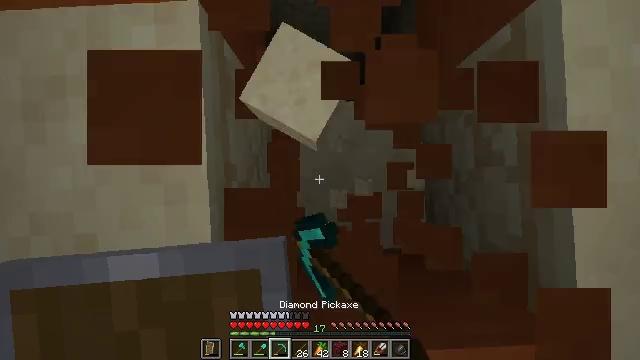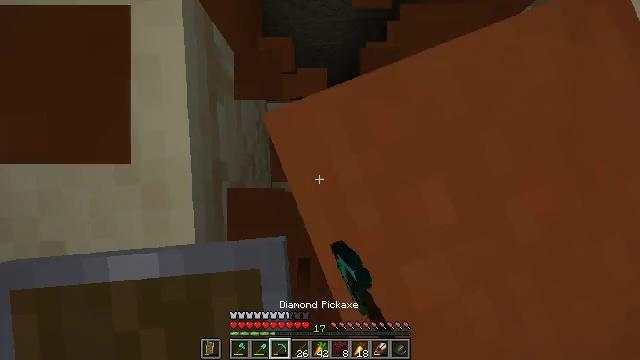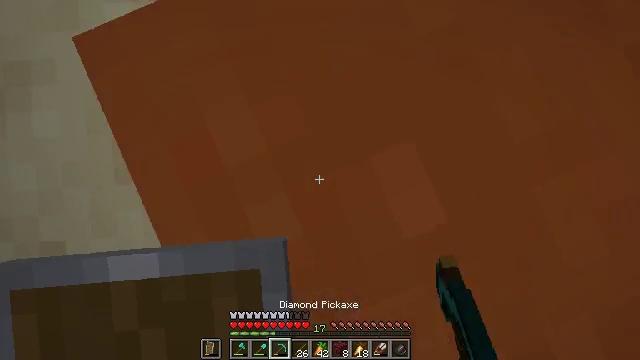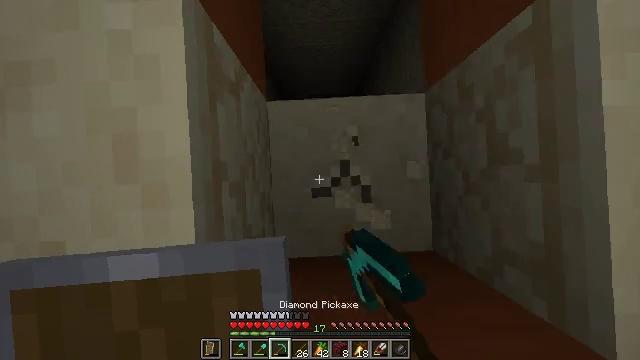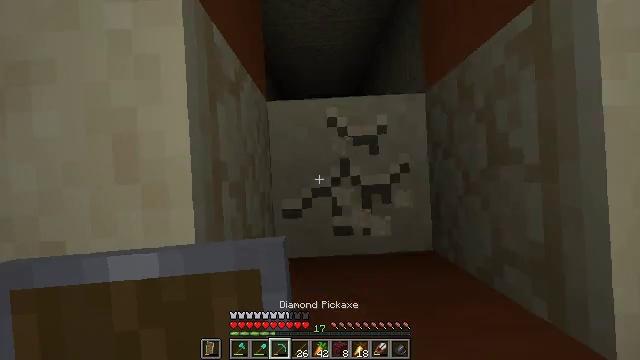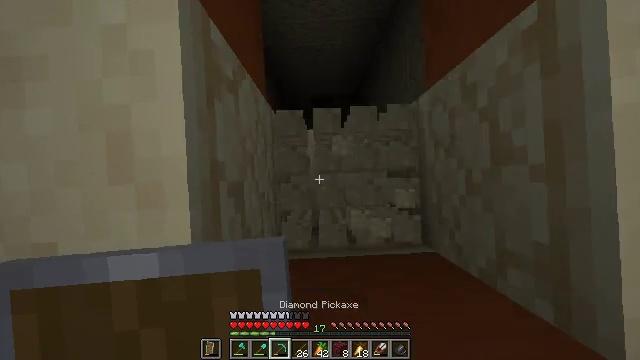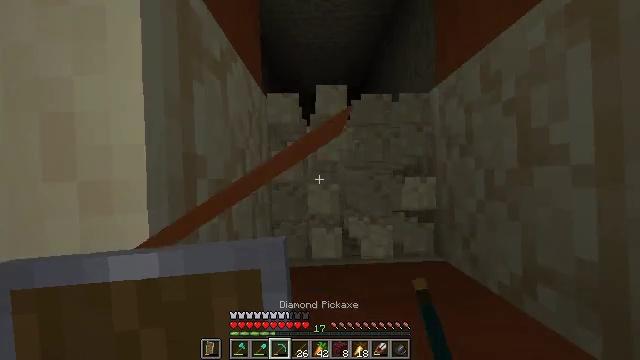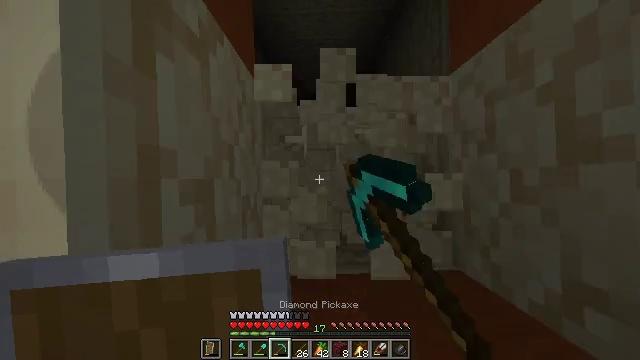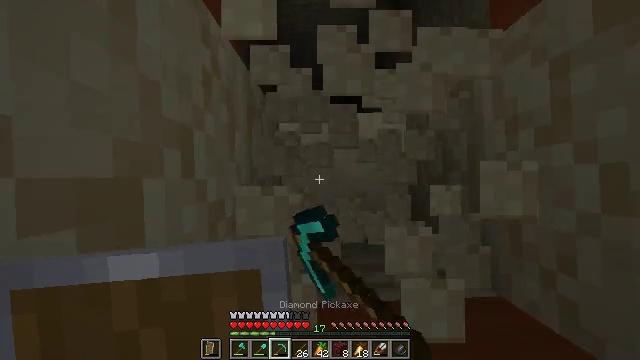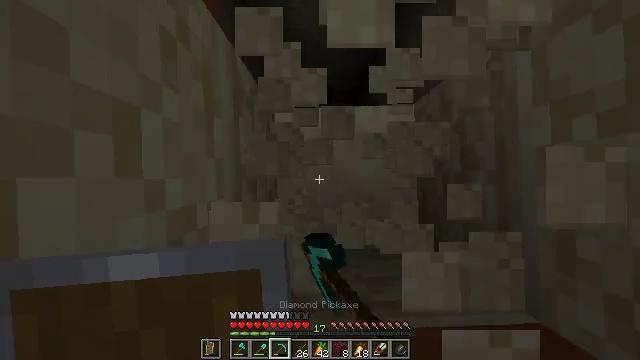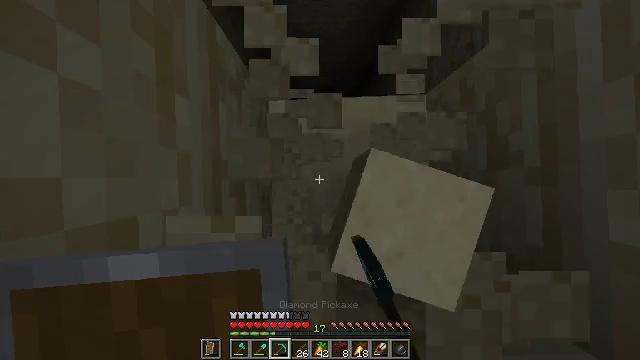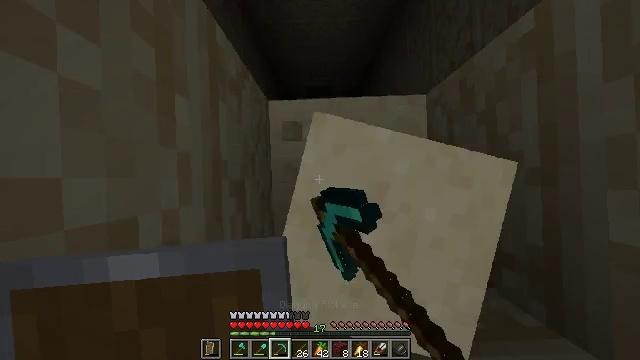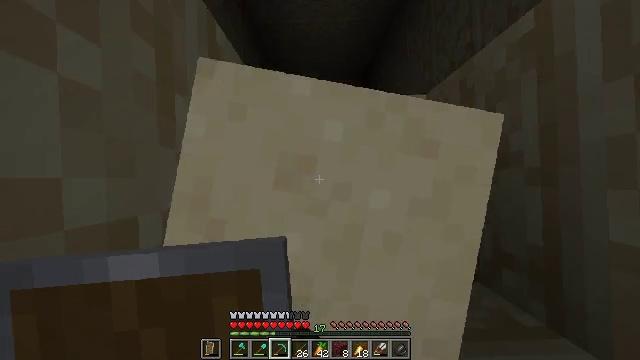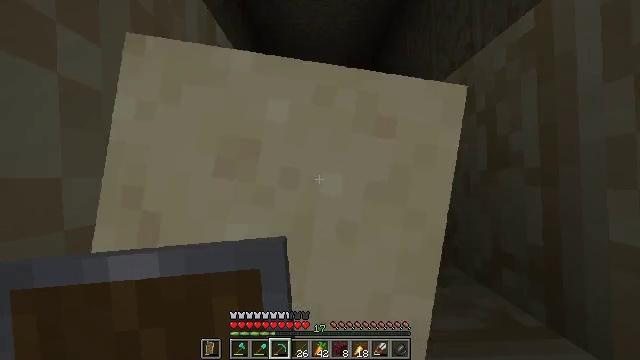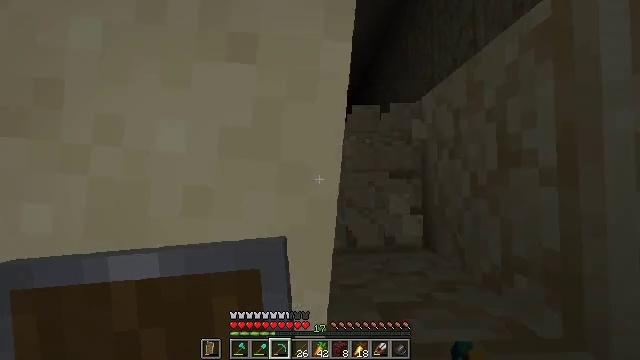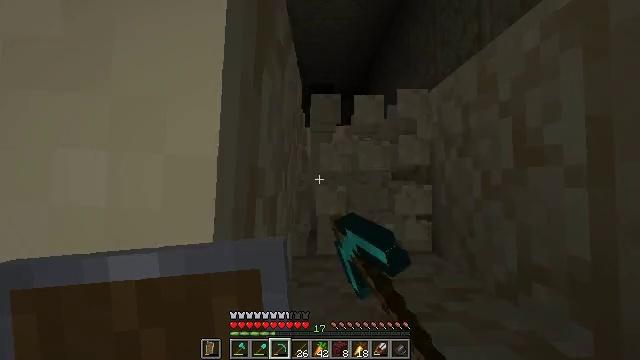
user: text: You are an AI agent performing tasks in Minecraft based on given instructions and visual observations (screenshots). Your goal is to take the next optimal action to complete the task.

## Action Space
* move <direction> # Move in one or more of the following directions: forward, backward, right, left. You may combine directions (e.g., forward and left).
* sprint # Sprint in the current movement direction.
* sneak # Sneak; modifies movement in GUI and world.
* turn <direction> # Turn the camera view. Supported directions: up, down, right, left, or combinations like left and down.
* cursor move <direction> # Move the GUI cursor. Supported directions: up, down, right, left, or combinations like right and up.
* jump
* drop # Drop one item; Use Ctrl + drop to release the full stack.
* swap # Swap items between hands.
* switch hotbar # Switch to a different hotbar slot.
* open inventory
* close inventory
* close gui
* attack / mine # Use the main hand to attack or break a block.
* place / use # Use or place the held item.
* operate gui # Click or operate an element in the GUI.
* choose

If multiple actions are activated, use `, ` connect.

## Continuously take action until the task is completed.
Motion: motion action
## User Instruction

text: Attack the sandstone to break it.
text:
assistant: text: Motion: attack / mine
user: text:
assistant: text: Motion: attack / mine
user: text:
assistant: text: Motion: attack / mine
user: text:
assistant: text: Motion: attack / mine
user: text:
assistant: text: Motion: attack / mine
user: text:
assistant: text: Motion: turn down, attack / mine
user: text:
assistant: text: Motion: attack / mine
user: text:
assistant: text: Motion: attack / mine
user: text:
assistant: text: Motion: attack / mine
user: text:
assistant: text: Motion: attack / mine
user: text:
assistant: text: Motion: attack / mine
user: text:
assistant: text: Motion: attack / mine
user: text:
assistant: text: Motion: attack / mine
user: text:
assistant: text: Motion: attack / mine
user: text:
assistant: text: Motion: attack / mine
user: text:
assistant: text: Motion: attack / mine
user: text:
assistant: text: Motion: attack / mine
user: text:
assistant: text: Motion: attack / mine
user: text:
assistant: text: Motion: attack / mine
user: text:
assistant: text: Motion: attack / mine
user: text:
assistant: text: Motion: attack / mine
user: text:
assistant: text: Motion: attack / mine
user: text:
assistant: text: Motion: attack / mine
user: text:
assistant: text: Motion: attack / mine
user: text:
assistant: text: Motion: attack / mine
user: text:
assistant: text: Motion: attack / mine
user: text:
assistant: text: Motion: attack / mine
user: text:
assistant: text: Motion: attack / mine
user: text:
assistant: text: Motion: attack / mine
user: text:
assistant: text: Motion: attack / mine